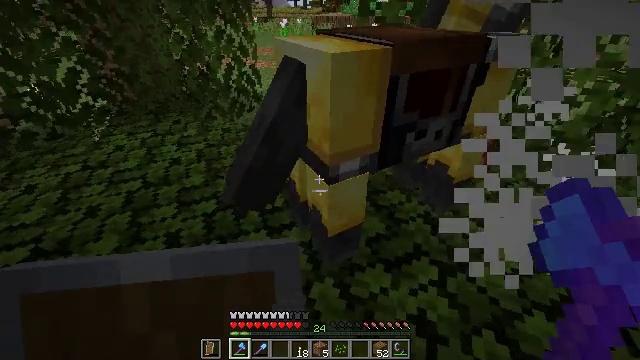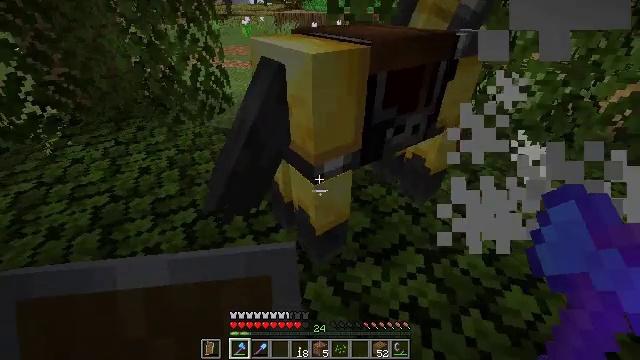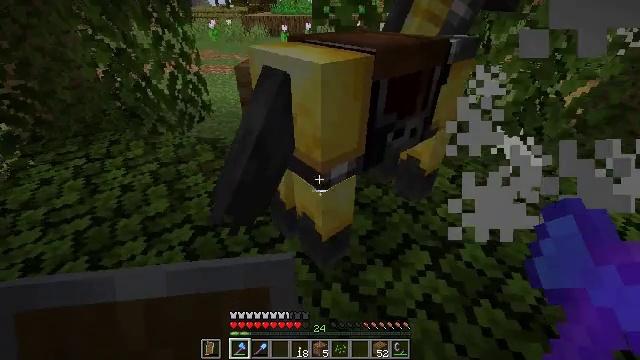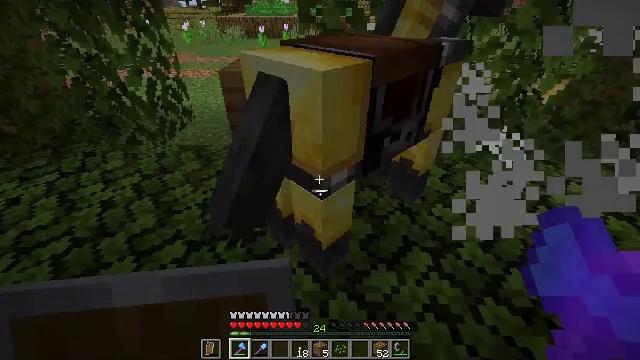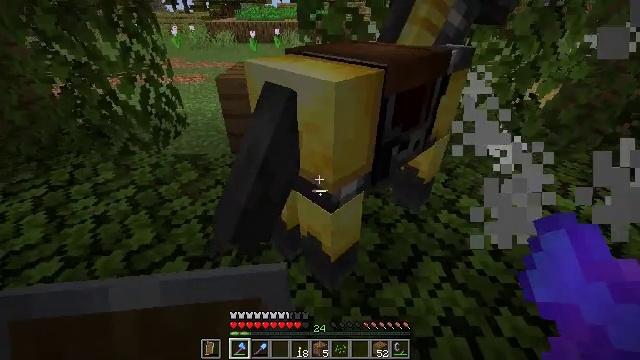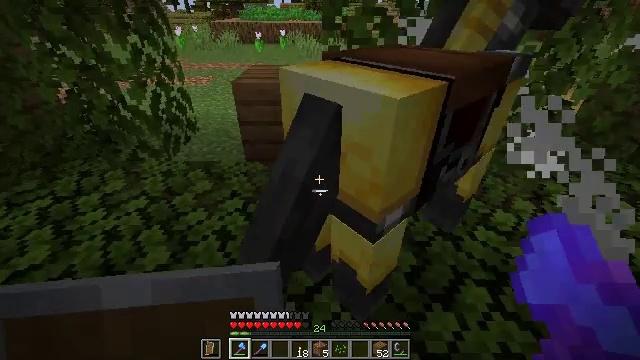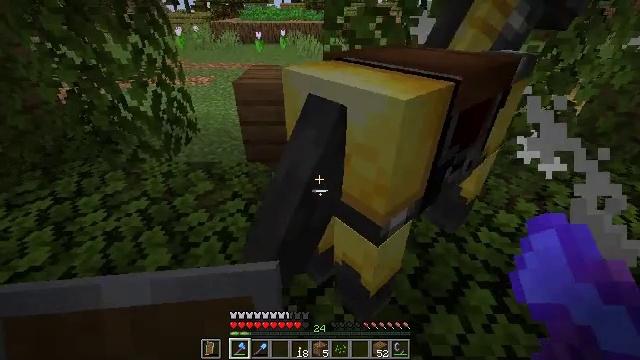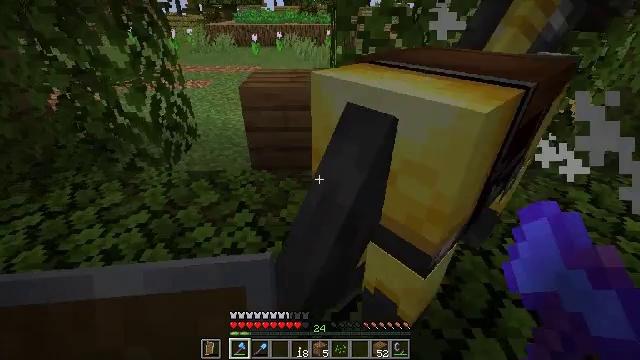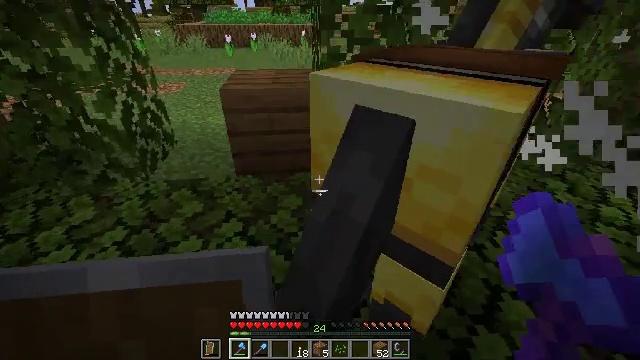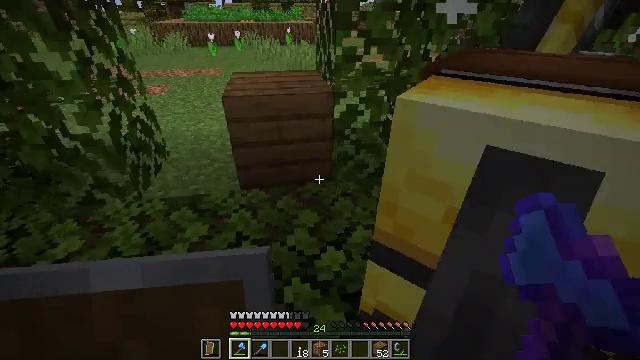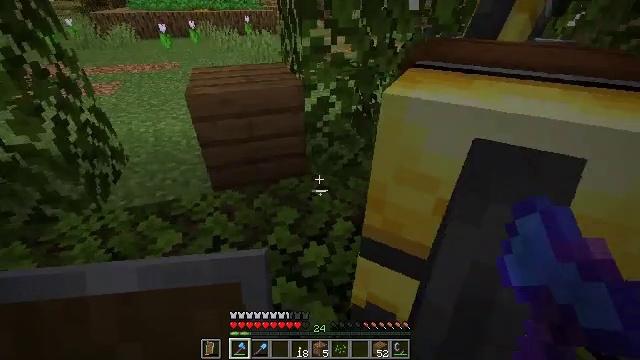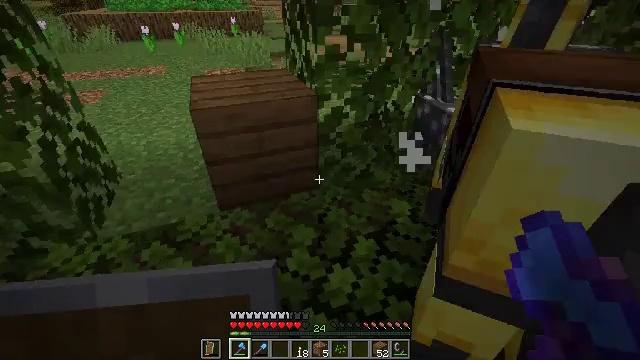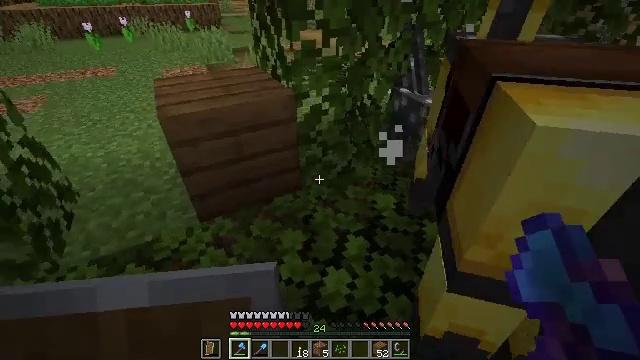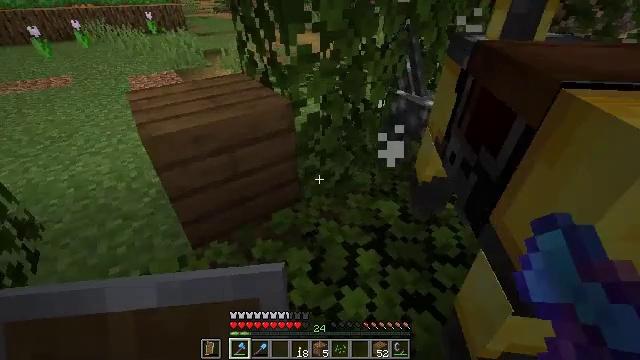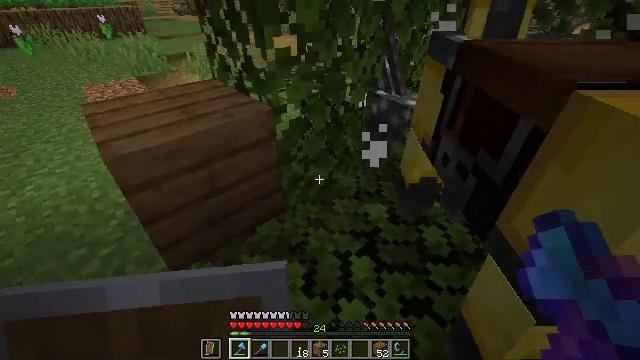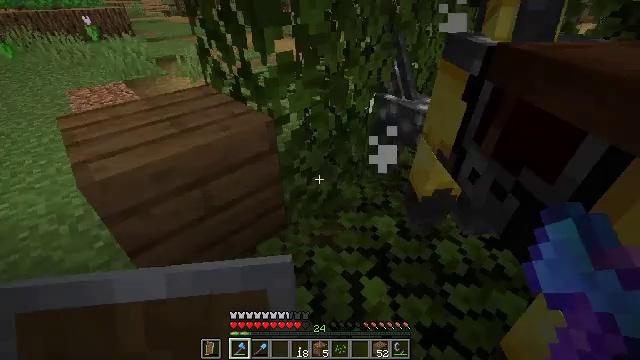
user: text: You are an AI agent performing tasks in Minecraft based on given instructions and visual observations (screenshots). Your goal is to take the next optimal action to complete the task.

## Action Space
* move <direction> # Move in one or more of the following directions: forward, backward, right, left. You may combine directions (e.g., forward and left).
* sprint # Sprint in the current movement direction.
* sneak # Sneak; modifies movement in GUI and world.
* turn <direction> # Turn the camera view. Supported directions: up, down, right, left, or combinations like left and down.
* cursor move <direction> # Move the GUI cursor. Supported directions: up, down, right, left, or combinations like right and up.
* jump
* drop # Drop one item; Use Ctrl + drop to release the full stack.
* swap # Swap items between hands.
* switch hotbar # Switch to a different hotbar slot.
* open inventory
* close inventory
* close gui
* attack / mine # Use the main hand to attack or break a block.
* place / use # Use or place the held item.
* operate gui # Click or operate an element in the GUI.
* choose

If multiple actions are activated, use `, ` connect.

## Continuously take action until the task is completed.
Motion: motion action
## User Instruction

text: Remove a dirt block from the inventory.
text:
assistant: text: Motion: move left, turn right
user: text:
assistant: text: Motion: move forward and move left, turn right
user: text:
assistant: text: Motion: move forward and move left, turn right
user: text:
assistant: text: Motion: move forward and move left, turn right
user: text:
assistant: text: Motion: move forward and move left
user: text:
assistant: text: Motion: move forward and move left
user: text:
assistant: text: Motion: move forward and move left, turn right
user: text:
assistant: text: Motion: move forward and move left, turn right
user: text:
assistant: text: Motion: move forward and move left, turn right
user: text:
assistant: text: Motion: move forward and move left, turn right and down
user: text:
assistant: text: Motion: move forward and move left, turn right
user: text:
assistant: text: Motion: move forward and move left, turn right and down
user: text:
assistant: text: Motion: move forward, turn right
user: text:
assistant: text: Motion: move forward, turn right
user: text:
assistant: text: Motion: turn right
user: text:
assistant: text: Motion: turn right
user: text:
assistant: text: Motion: turn right
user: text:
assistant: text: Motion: turn right
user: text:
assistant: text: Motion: no_op
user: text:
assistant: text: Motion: no_op
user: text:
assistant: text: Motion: turn right
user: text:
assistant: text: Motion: move forward, turn right
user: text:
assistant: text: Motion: move forward
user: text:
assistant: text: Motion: move forward
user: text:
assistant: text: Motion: move forward
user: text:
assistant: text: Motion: move forward
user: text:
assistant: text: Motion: move forward
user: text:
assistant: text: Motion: move forward, turn right
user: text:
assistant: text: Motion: move forward, turn right and down
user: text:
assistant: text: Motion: turn right and down